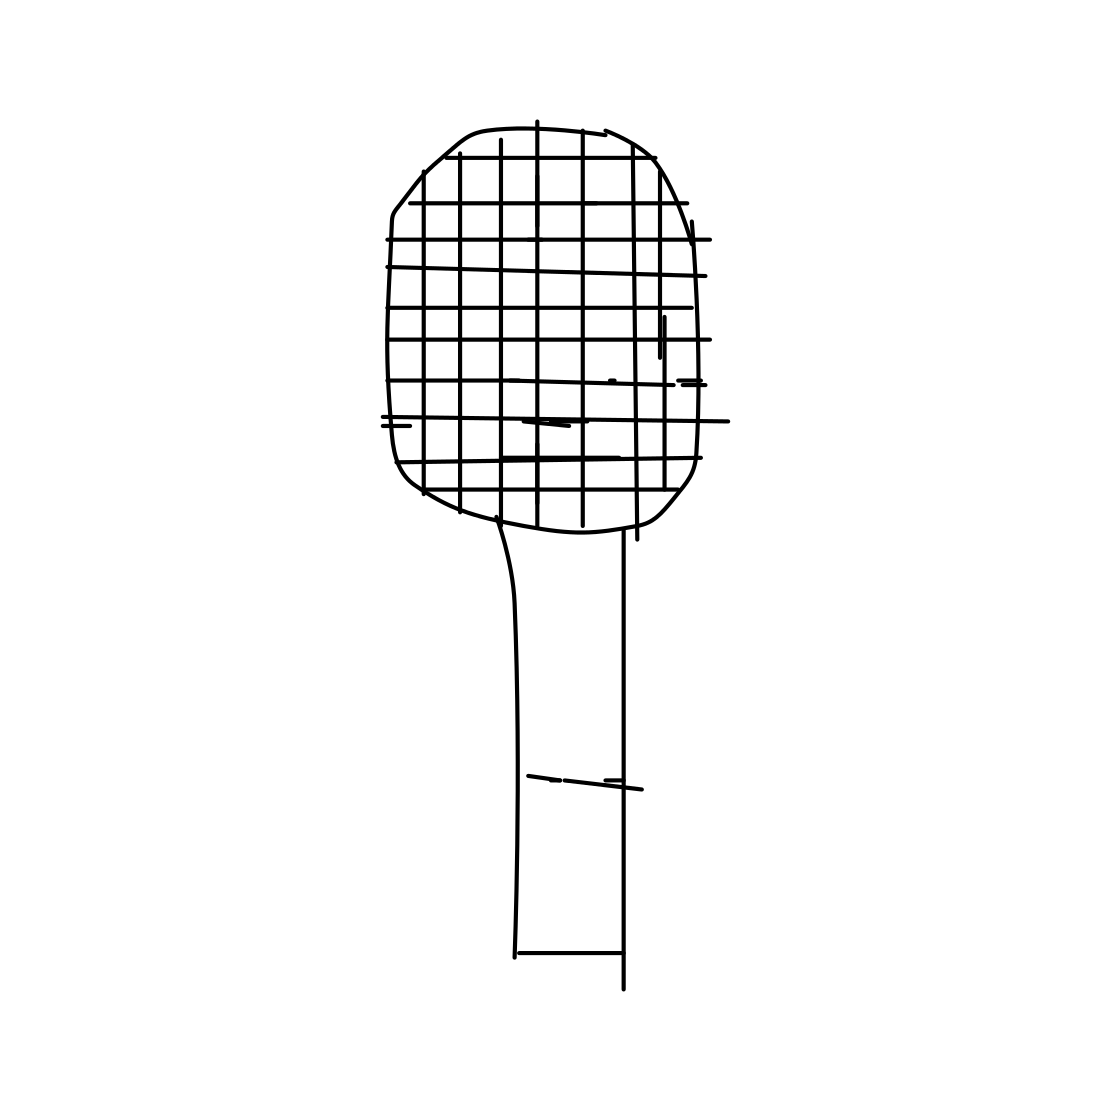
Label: tennis-racket